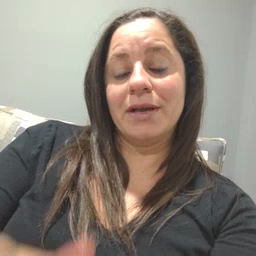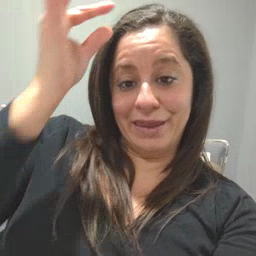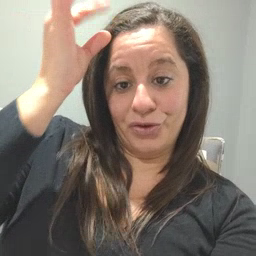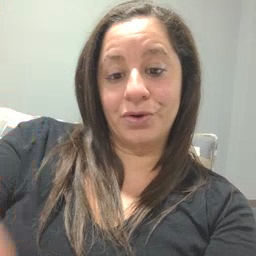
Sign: hair